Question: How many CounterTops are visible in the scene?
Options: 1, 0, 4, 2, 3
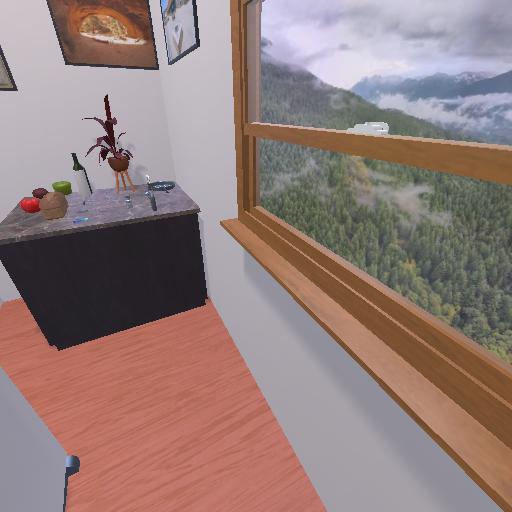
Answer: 1